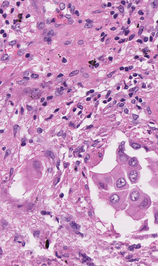
Tumor epithelial tissue: yes
Tumor-associated stroma tissue: yes
Normal tissue: no